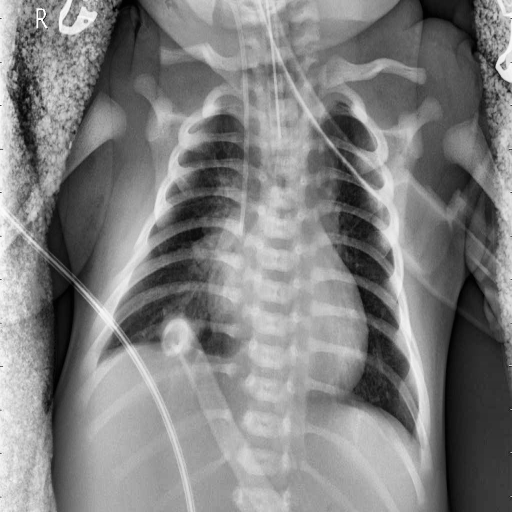
Finding: PNEUMONIA